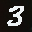
Label: 3